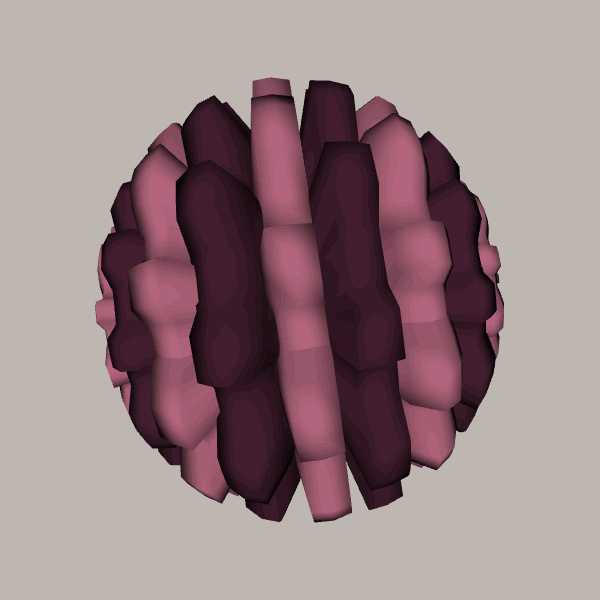
Background: light